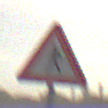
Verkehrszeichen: FussgaengerRechts
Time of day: MorningAfternoon
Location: Outdoor (Suburban)
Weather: PartlyCloudy
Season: NotSpecified
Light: Natural